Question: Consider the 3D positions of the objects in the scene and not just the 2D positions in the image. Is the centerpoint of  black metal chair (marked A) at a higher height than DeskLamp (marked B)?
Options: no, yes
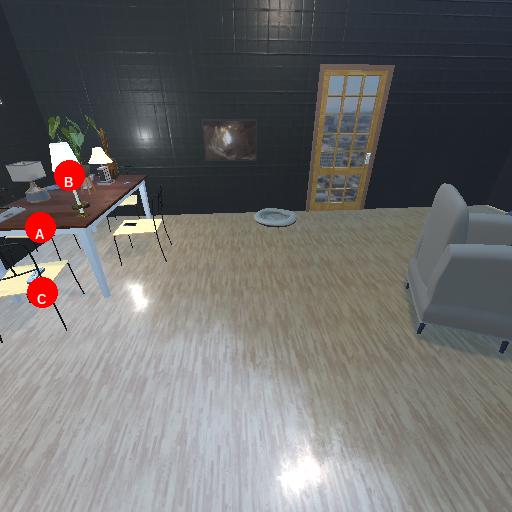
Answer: no